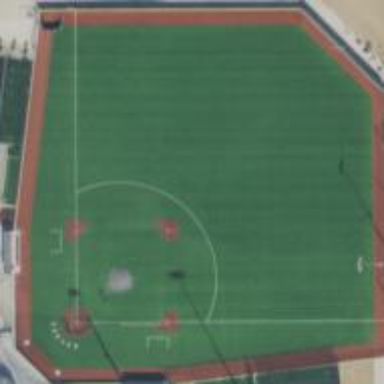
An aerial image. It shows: Baseball pitch for leisure and sports activities.